Question: Hi i want to change my application logo on drag from navigation bar like google now.
This is my application manifest:
'''
<application
android:theme="@android:style/Theme.Holo.Light"
android:icon="@drawable/ic_launcher"
android:logo="@drawable/ic_launcher"
android:screenOrientation="portrait"
android:debuggable="false"
android:label="@string/app_name" >
'''

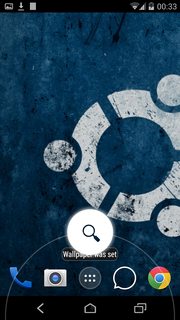
Answer: In your AndroidManifest, add this 'intent-filter' and 'meta-data' to the 'Activity' you would like to launch when you swipe up.
'''
<intent-filter>
<action android:name="android.intent.action.ASSIST" />
<category android:name="android.intent.category.DEFAULT" />
</intent-filter>
<meta-data
android:name="com.android.systemui.action_assist_icon"
android:resource="@android:drawable/sym_def_app_icon" />
'''
The first time you swipe up, the generic search icon will be shown. After you choose to "always" use your app as the default assist action, the icon your specify in your AndroidManifest will appear. Also, bear in mind this isn't official. Typically you can't modify the SystemUI, but this is a special case.